Field crop: maize
Growth stage: 2
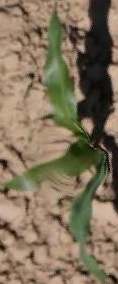
Species: maize